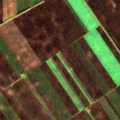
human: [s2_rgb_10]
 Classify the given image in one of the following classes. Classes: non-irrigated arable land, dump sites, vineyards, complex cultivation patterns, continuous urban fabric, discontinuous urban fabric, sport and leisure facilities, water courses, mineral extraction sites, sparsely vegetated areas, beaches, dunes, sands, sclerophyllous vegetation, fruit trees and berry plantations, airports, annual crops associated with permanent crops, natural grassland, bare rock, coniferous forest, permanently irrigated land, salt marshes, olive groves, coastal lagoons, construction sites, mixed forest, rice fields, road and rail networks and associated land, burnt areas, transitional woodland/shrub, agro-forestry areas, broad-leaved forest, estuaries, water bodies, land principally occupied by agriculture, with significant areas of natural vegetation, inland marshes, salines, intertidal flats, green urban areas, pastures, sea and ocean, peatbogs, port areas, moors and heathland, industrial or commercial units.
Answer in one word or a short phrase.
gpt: non-irrigated arable land